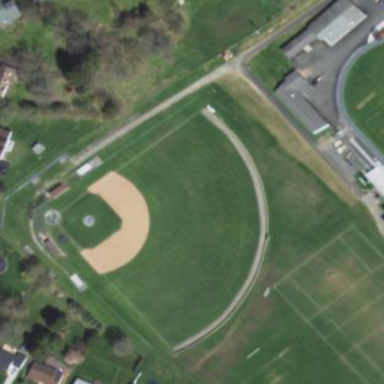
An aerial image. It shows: Baseball pitch for leisure land activities.